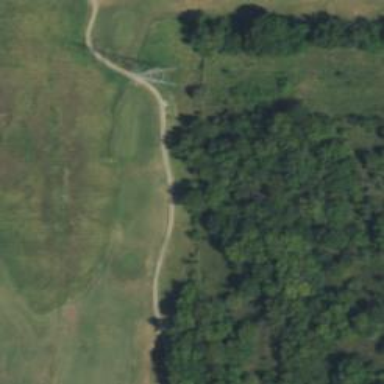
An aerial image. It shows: Path for both roads and golfers.